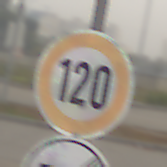
Verkehrszeichen: Geschwindigkeit120
Zusatzzeichen unten: EndeUeberholverbotKraftfahrzeuge
Umgebung: Outdoor, Suburban
Tageszeit: MorningAfternoon
Wetter: Overcast
Licht: Natural
Jahreszeit: NotSpecified
Kontrast: LowContrast